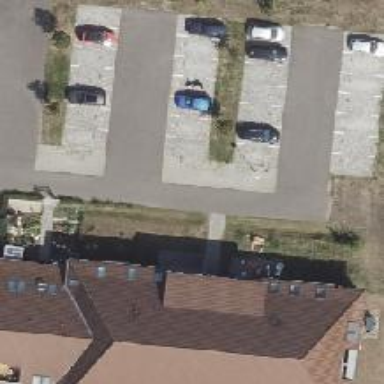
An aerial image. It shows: Asphalt parking aisle along service road.